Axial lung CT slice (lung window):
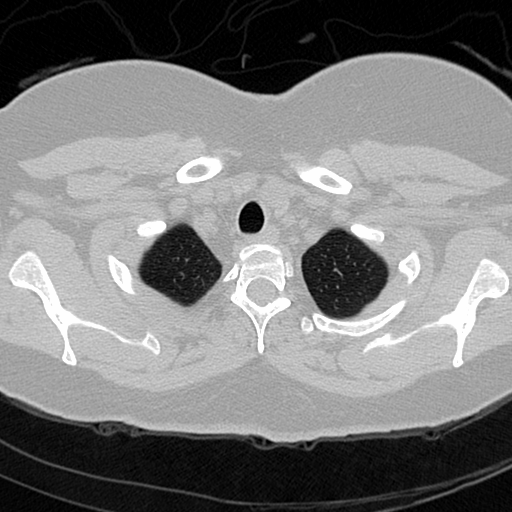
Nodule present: no